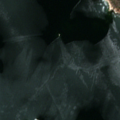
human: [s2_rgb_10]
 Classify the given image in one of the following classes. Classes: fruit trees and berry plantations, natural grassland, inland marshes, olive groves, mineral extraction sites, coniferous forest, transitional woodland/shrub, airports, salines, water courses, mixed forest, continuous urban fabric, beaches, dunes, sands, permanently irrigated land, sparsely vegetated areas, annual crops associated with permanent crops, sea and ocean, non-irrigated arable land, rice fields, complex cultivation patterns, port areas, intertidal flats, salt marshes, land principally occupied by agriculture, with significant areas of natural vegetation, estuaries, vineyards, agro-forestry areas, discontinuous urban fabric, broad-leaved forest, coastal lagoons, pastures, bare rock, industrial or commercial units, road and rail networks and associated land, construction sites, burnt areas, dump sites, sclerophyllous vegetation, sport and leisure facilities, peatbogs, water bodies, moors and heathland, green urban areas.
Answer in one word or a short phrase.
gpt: bare rock, sea and ocean